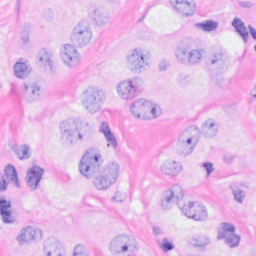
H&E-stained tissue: Breast